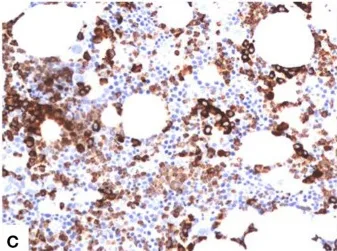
Characteristic pictures of the bone marrow biopsy. (B) Diversity in nuclear morphology of the megakaryocytes (multi- or monolobated forms, irregular chromatin distribution).
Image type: pathology (immunostaining)